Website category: university
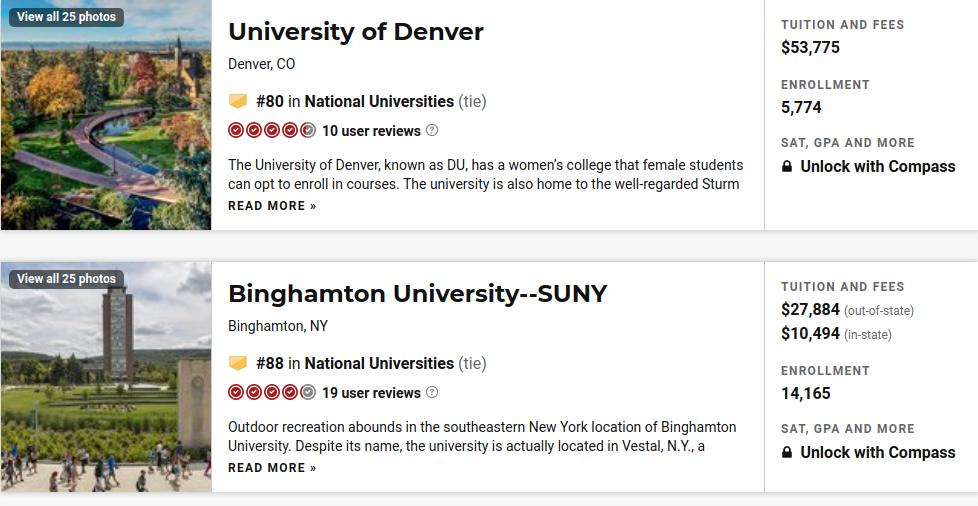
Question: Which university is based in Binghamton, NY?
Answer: Binghamton University--SUNY

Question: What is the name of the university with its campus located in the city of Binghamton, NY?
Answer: Binghamton University--SUNY

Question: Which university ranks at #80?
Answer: University of Denver

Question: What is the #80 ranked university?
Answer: University of Denver

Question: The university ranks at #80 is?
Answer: University of Denver

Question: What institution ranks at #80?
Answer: University of Denver

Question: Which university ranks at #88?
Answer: Binghamton University--SUNY

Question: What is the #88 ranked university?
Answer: Binghamton University--SUNY

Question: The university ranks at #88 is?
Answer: Binghamton University--SUNY

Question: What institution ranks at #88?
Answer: Binghamton University--SUNY